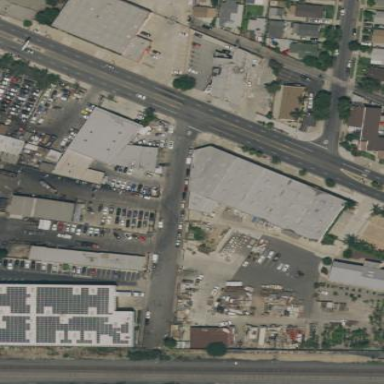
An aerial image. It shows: Industrial building.